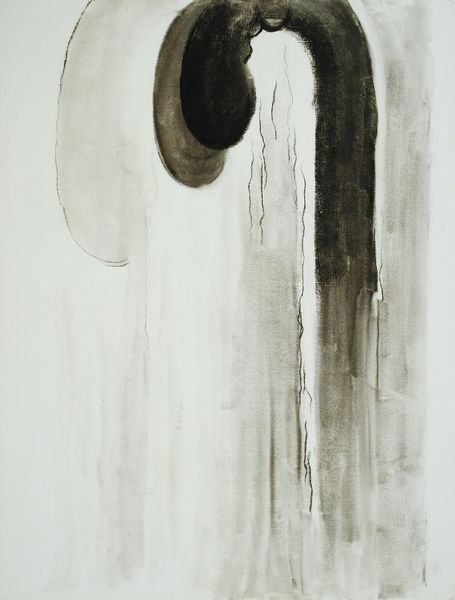
Titel: Special No. 4
Künstler: Georgia O'Keeffe
Institution: Im Besitz der Künstlerin
Schlagwörter: weiß, aquarell, braun, grau, schwarz, stock, bogen, modern, linien, striche, abbild, fliessend, griff, wasserfarben, wässrig, verschwommen, krücke, keeffe